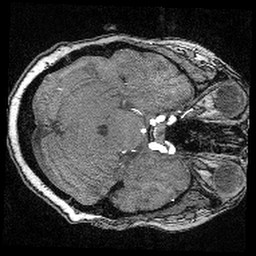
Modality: angio
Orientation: axial
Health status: ill
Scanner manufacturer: siemens
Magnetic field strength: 3 T
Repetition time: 0.022 s
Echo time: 0.0036 s